Fundus camera: zeiss
Shooting center: fovea
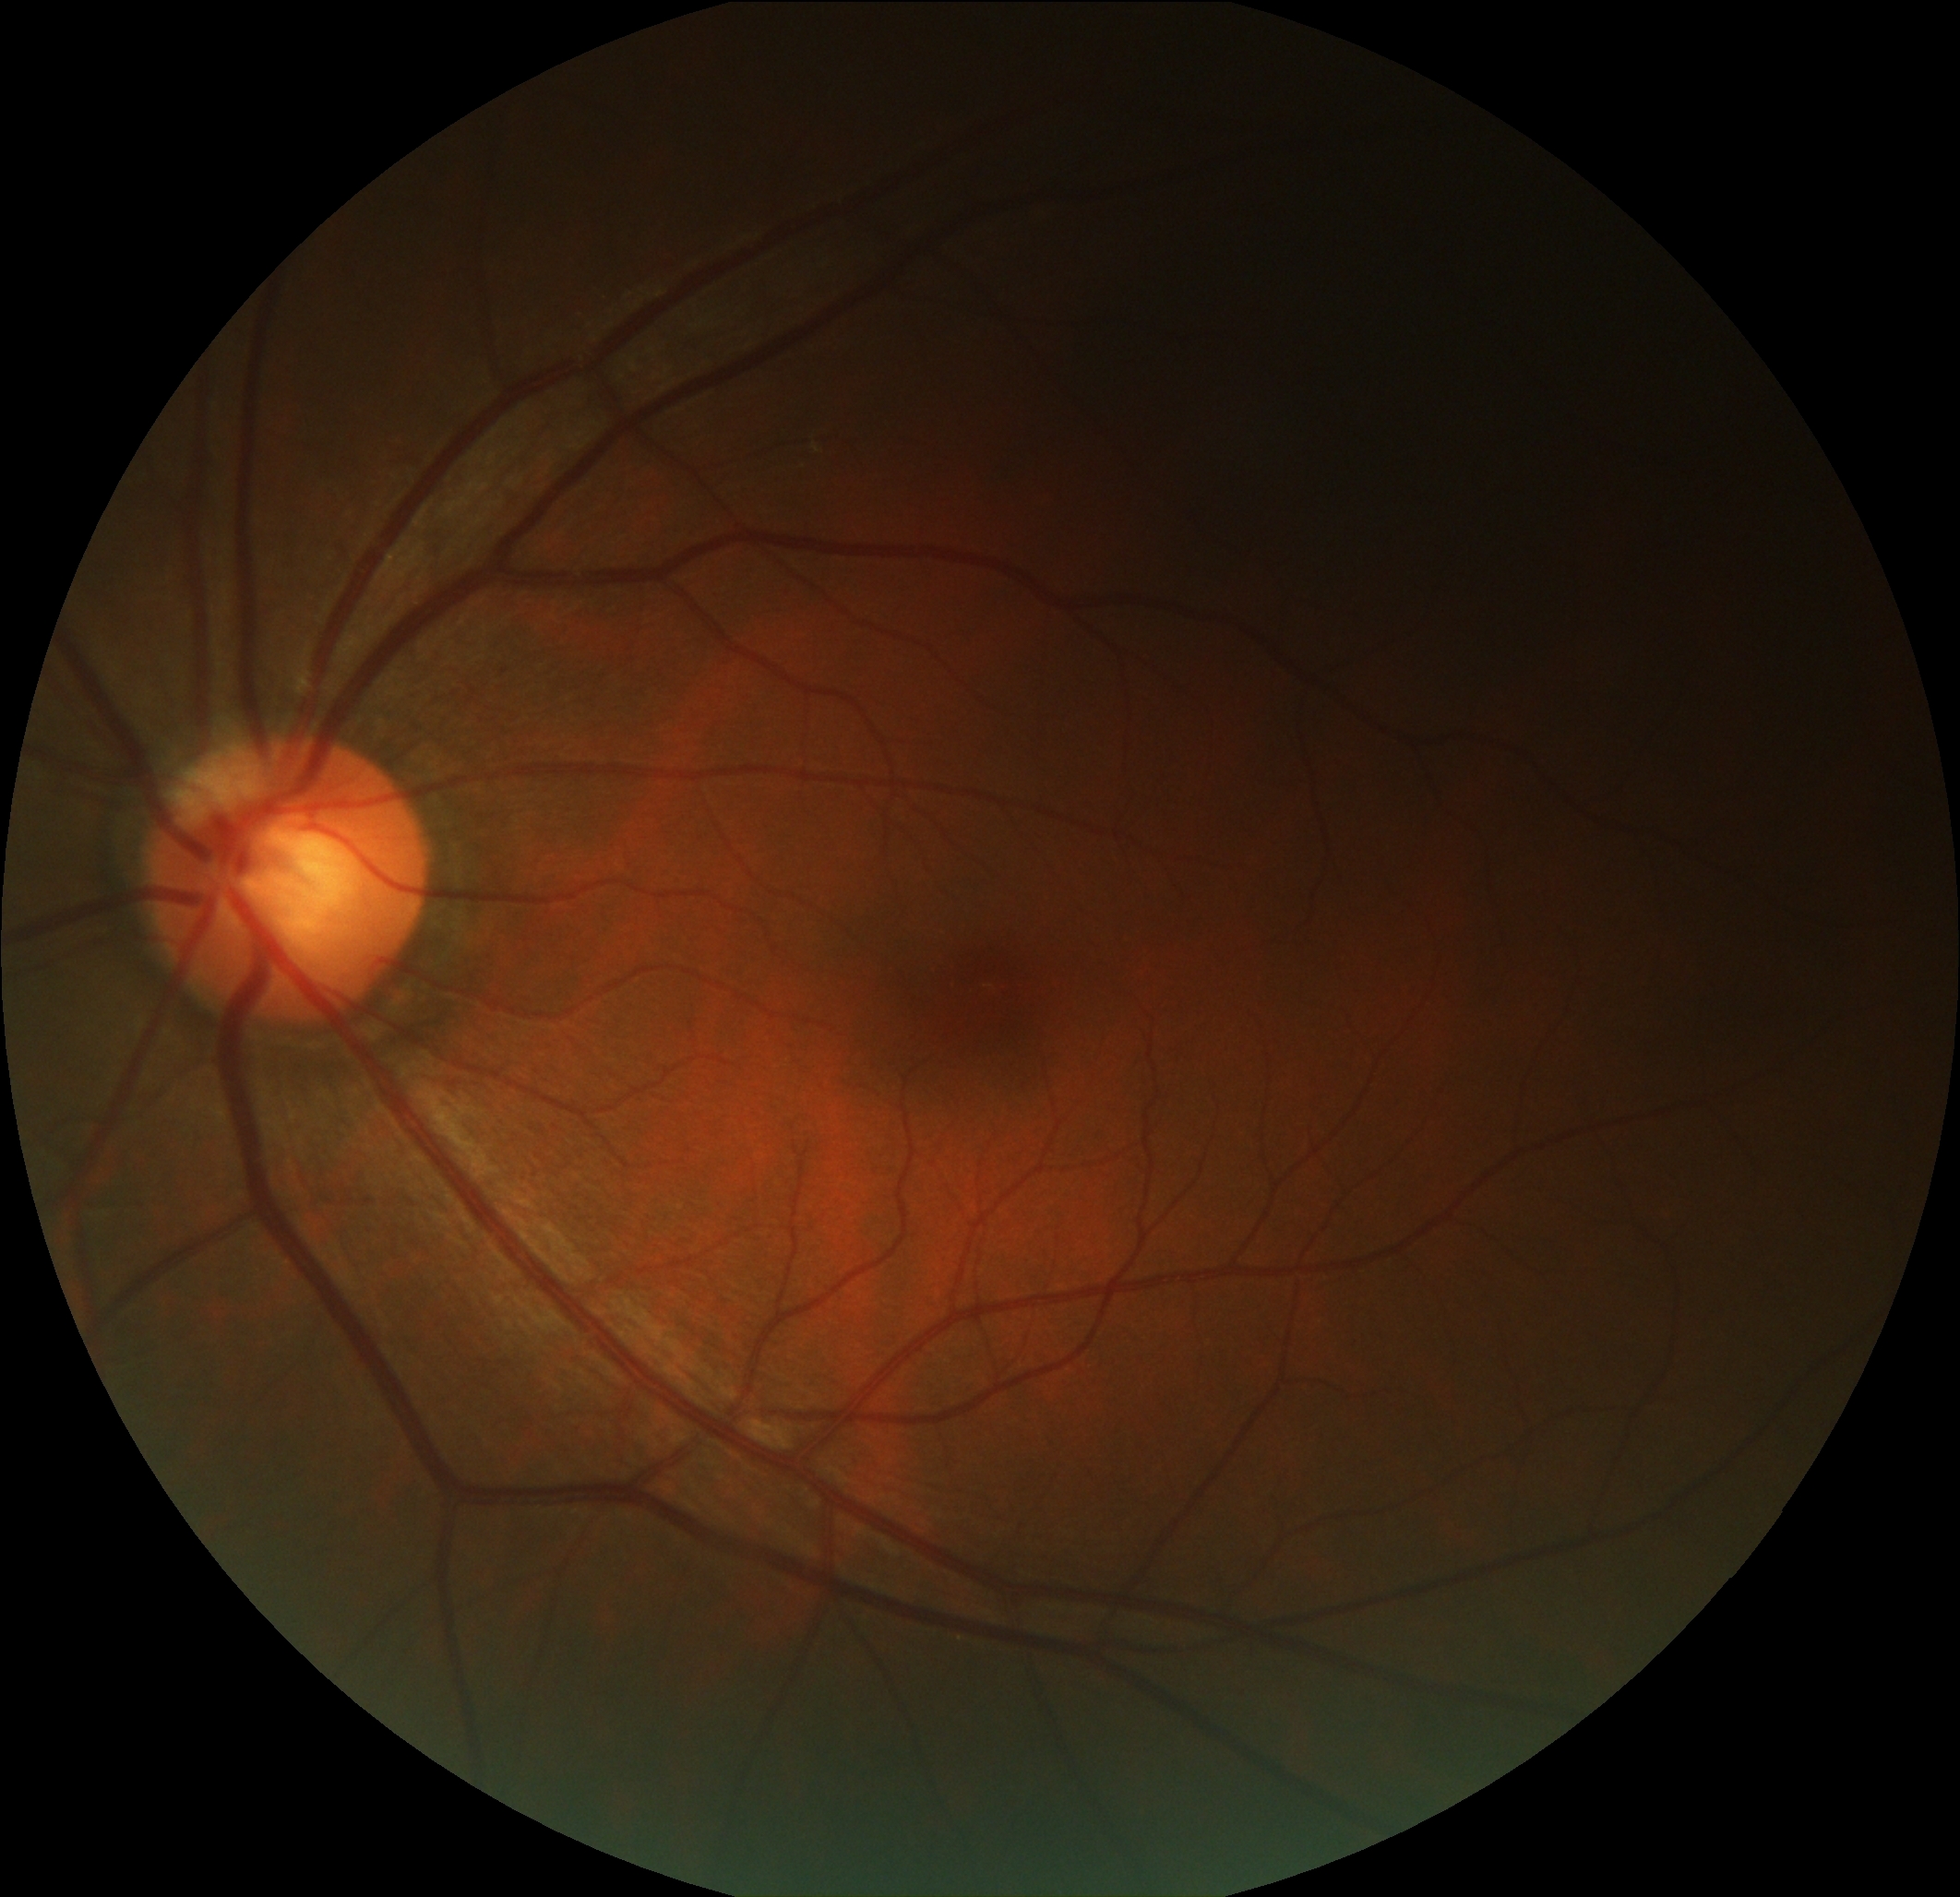
Pathologic myopia: no
Patchy retinal atrophy: present
Retinal detachment: absent